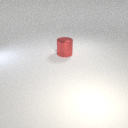
large red metal cylinder